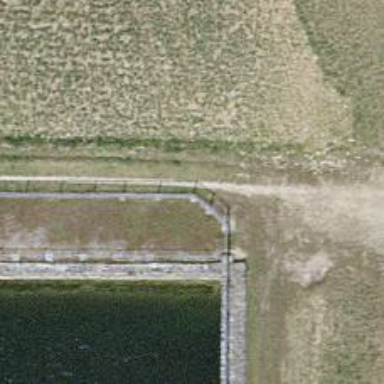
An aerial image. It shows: Fence is in the image.